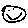
Label: smiley face